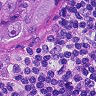
Metastatic tissue present: yes